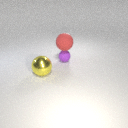
large red rubber sphere above small purple rubber sphere